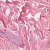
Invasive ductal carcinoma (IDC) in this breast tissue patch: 0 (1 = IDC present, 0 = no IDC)